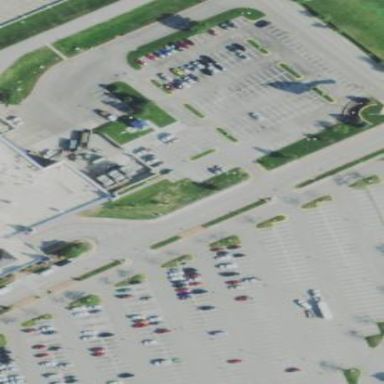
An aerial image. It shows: Parking area with surface.